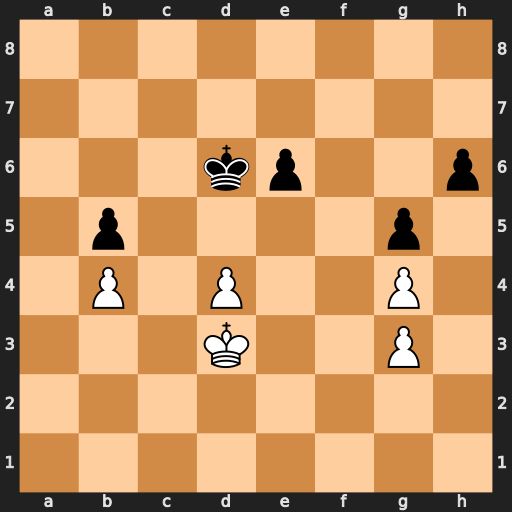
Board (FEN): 8/8/3kp2p/1p4p1/1P1P2P1/3K2P1/8/8
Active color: w
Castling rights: -
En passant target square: -
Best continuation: Ke4 Ke7 Ke5 Kd7 d5 exd5 Kxd5